Question: I am using JPA 2.1 in Netbeans to create my entity. If my database has no table then it should create table from entities.
When I deploy and run my enterprise application, the userEntity table does not appear in my mySQL database.
Any help here? :)
Below are my codes.
persistence.xml
'''
<?xml version="1.0" encoding="UTF-8"?>
<persistence version="2.1" xmlns="http://xmlns.jcp.org/xml/ns/persistence" xmlns:xsi="http://www.w3.org/2001/XMLSchema-instance" xsi:schemaLocation="http://xmlns.jcp.org/xml/ns/persistence http://xmlns.jcp.org/xml/ns/persistence/persistence_2_1.xsd">
<persistence-unit name="CommonInfrastructure-ejbPU" transaction-type="JTA">
<jta-data-source>jdbc/commonInfraDatasource</jta-data-source>
<exclude-unlisted-classes>false</exclude-unlisted-classes>
<properties>
<property name="javax.persistence.schema-generation.database.action" value="create"/>
</properties>
</persistence-unit>
</persistence>
'''
userEntity.java
'''
package entity;
import java.io.Serializable;
import javax.persistence.Entity;
import javax.persistence.GeneratedValue;
import javax.persistence.GenerationType;
import javax.persistence.Id;
@Entity
public class userEntity implements Serializable {
@Id
@GeneratedValue(strategy = GenerationType.IDENTITY)
private Long systemUserId;
private String userName;
private String password;
private String email;
private int activateStatus;
private String accessGroup;
private int lockOutStatus;
@Override
public int hashCode() {
int hash = 0;
hash += (getSystemUserId() != null ? getSystemUserId().hashCode() : 0);
return hash;
}
@Override
public boolean equals(Object object) {
// TODO: Warning - this method won't work in the case the systemUserId fields are not set
if (!(object instanceof userEntity)) {
return false;
}
userEntity other = (userEntity) object;
if ((this.getSystemUserId() == null && other.getSystemUserId() != null) || (this.getSystemUserId() != null && !this.systemUserId.equals(other.systemUserId))) {
return false;
}
return true;
}
@Override
public String toString() {
return "entity.userEntity[id=" + getSystemUserId() + "]";
}
/**
* @return the systemUserId
*/
public Long getSystemUserId() {
return systemUserId;
}
/**
* @param systemUserId the systemUserId to set
*/
public void setSystemUserId(Long systemUserId) {
this.systemUserId = systemUserId;
}
/**
* @return the userName
*/
public String getUserName() {
return userName;
}
/**
* @param userName the userName to set
*/
public void setUserName(String userName) {
this.userName = userName;
}
/**
* @return the password
*/
public String getPassword() {
return password;
}
/**
* @param password the password to set
*/
public void setPassword(String password) {
this.password = password;
}
/**
* @return the email
*/
public String getEmail() {
return email;
}
/**
* @param email the email to set
*/
public void setEmail(String email) {
this.email = email;
}
/**
* @return the activateStatus
*/
public int getActivateStatus() {
return activateStatus;
}
/**
* @param activateStatus the activateStatus to set
*/
public void setActivateStatus(int activateStatus) {
this.activateStatus = activateStatus;
}
/**
* @return the accessGroup
*/
public String getAccessGroup() {
return accessGroup;
}
/**
* @param accessGroup the accessGroup to set
*/
public void setAccessGroup(String accessGroup) {
this.accessGroup = accessGroup;
}
/**
* @return the lockOutStatus
*/
public int getLockOutStatus() {
return lockOutStatus;
}
/**
* @param lockOutStatus the lockOutStatus to set
*/
public void setLockOutStatus(int lockOutStatus) {
this.lockOutStatus = lockOutStatus;
}
}
'''
sun-resources.xml
'''
<?xml version="1.0" encoding="UTF-8"?>
<!DOCTYPE resources PUBLIC "-//Sun Microsystems, Inc.//DTD Application Server 9.0 Resource Definitions //EN" "http://www.sun.com/software/appserver/dtds/sun-resources_1_3.dtd">
<resources>
<jdbc-resource enabled="true" jndi-name="jdbc/commonInfraDatasource" object-type="user" pool-name="CommonInfraConnectionPool">
<description/>
</jdbc-resource>
<jdbc-connection-pool allow-non-component-callers="false" associate-with-thread="false" connection-creation-retry-attempts="0" connection-creation-retry-interval-in-seconds="10" connection-leak-reclaim="false" connection-leak-timeout-in-seconds="0" connection-validation-method="auto-commit" datasource-classname="com.mysql.jdbc.jdbc2.optional.MysqlDataSource" fail-all-connections="false" idle-timeout-in-seconds="300" is-connection-validation-required="false" is-isolation-level-guaranteed="true" lazy-connection-association="false" lazy-connection-enlistment="false" match-connections="false" max-connection-usage-count="0" max-pool-size="32" max-wait-time-in-millis="60000" name="CommonInfraConnectionPool" non-transactional-connections="false" pool-resize-quantity="2" res-type="javax.sql.DataSource" statement-timeout-in-seconds="-1" steady-pool-size="8" validate-atmost-once-period-in-seconds="0" wrap-jdbc-objects="false">
<property name="URL" value="jdbc:XXXXXXXXXX"/>
<property name="User" value="XXXXXXXXX"/>
<property name="Password" value="XXXXXXXXX"/>
</jdbc-connection-pool>
</resources>
'''
Additional Information
I start up my Glassfish Server and right click and deploy my enterprise application.
This should create the userEntity table in my database right?
However,it did not.

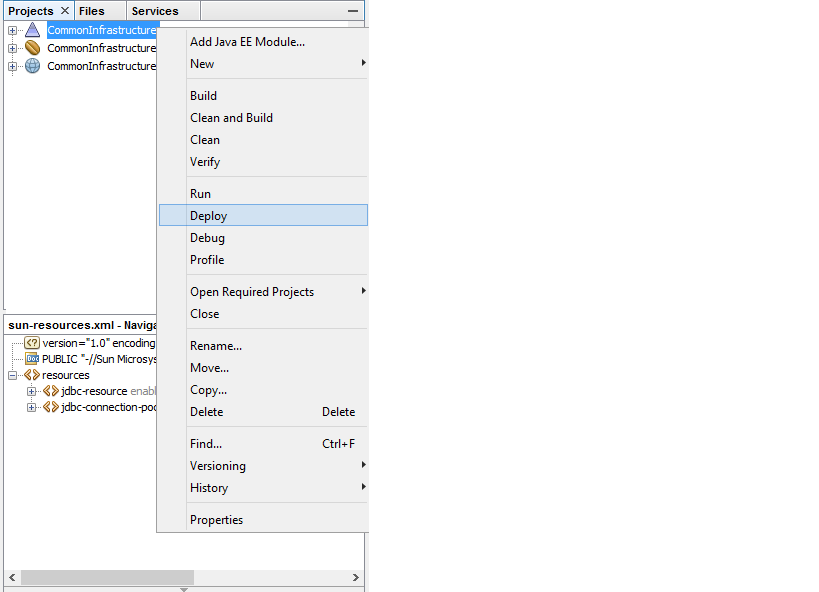
Answer: Anyway, I managed to resolve this problem.
You need to do something using JPA before the table can be created.
For example...
'''
package sessionBean;
import javax.ejb.Stateless;
import entity.userEntity;
import javax.persistence.EntityManager;
import javax.persistence.NoResultException;
import javax.persistence.PersistenceContext;
import javax.persistence.Query;
@Stateless
public class userSessionBean implements userSessionBeanLocal {
@PersistenceContext
private EntityManager entityManager;
@Override
public userEntity getUser(String userName) {
Query query = entityManager.createQuery("SELECT u FROM userEntity u WHERE u.userName = :inUserName");
query.setParameter("inUserName", userName);
userEntity systemUser = null;
try {
systemUser = (userEntity) query.getSingleResult();
} catch (NoResultException ex) {
ex.printStackTrace();
}
return systemUser;
}
}
'''